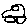
Label: car